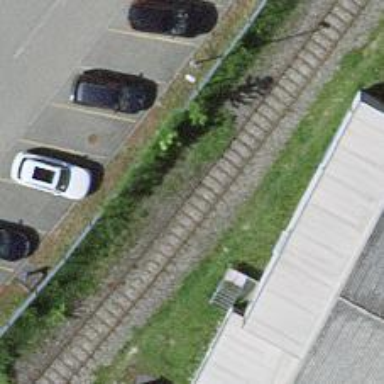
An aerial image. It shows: Railway spur service.